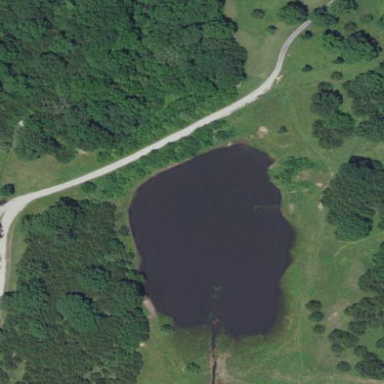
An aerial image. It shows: Serene lake surrounded by nature.